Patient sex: F
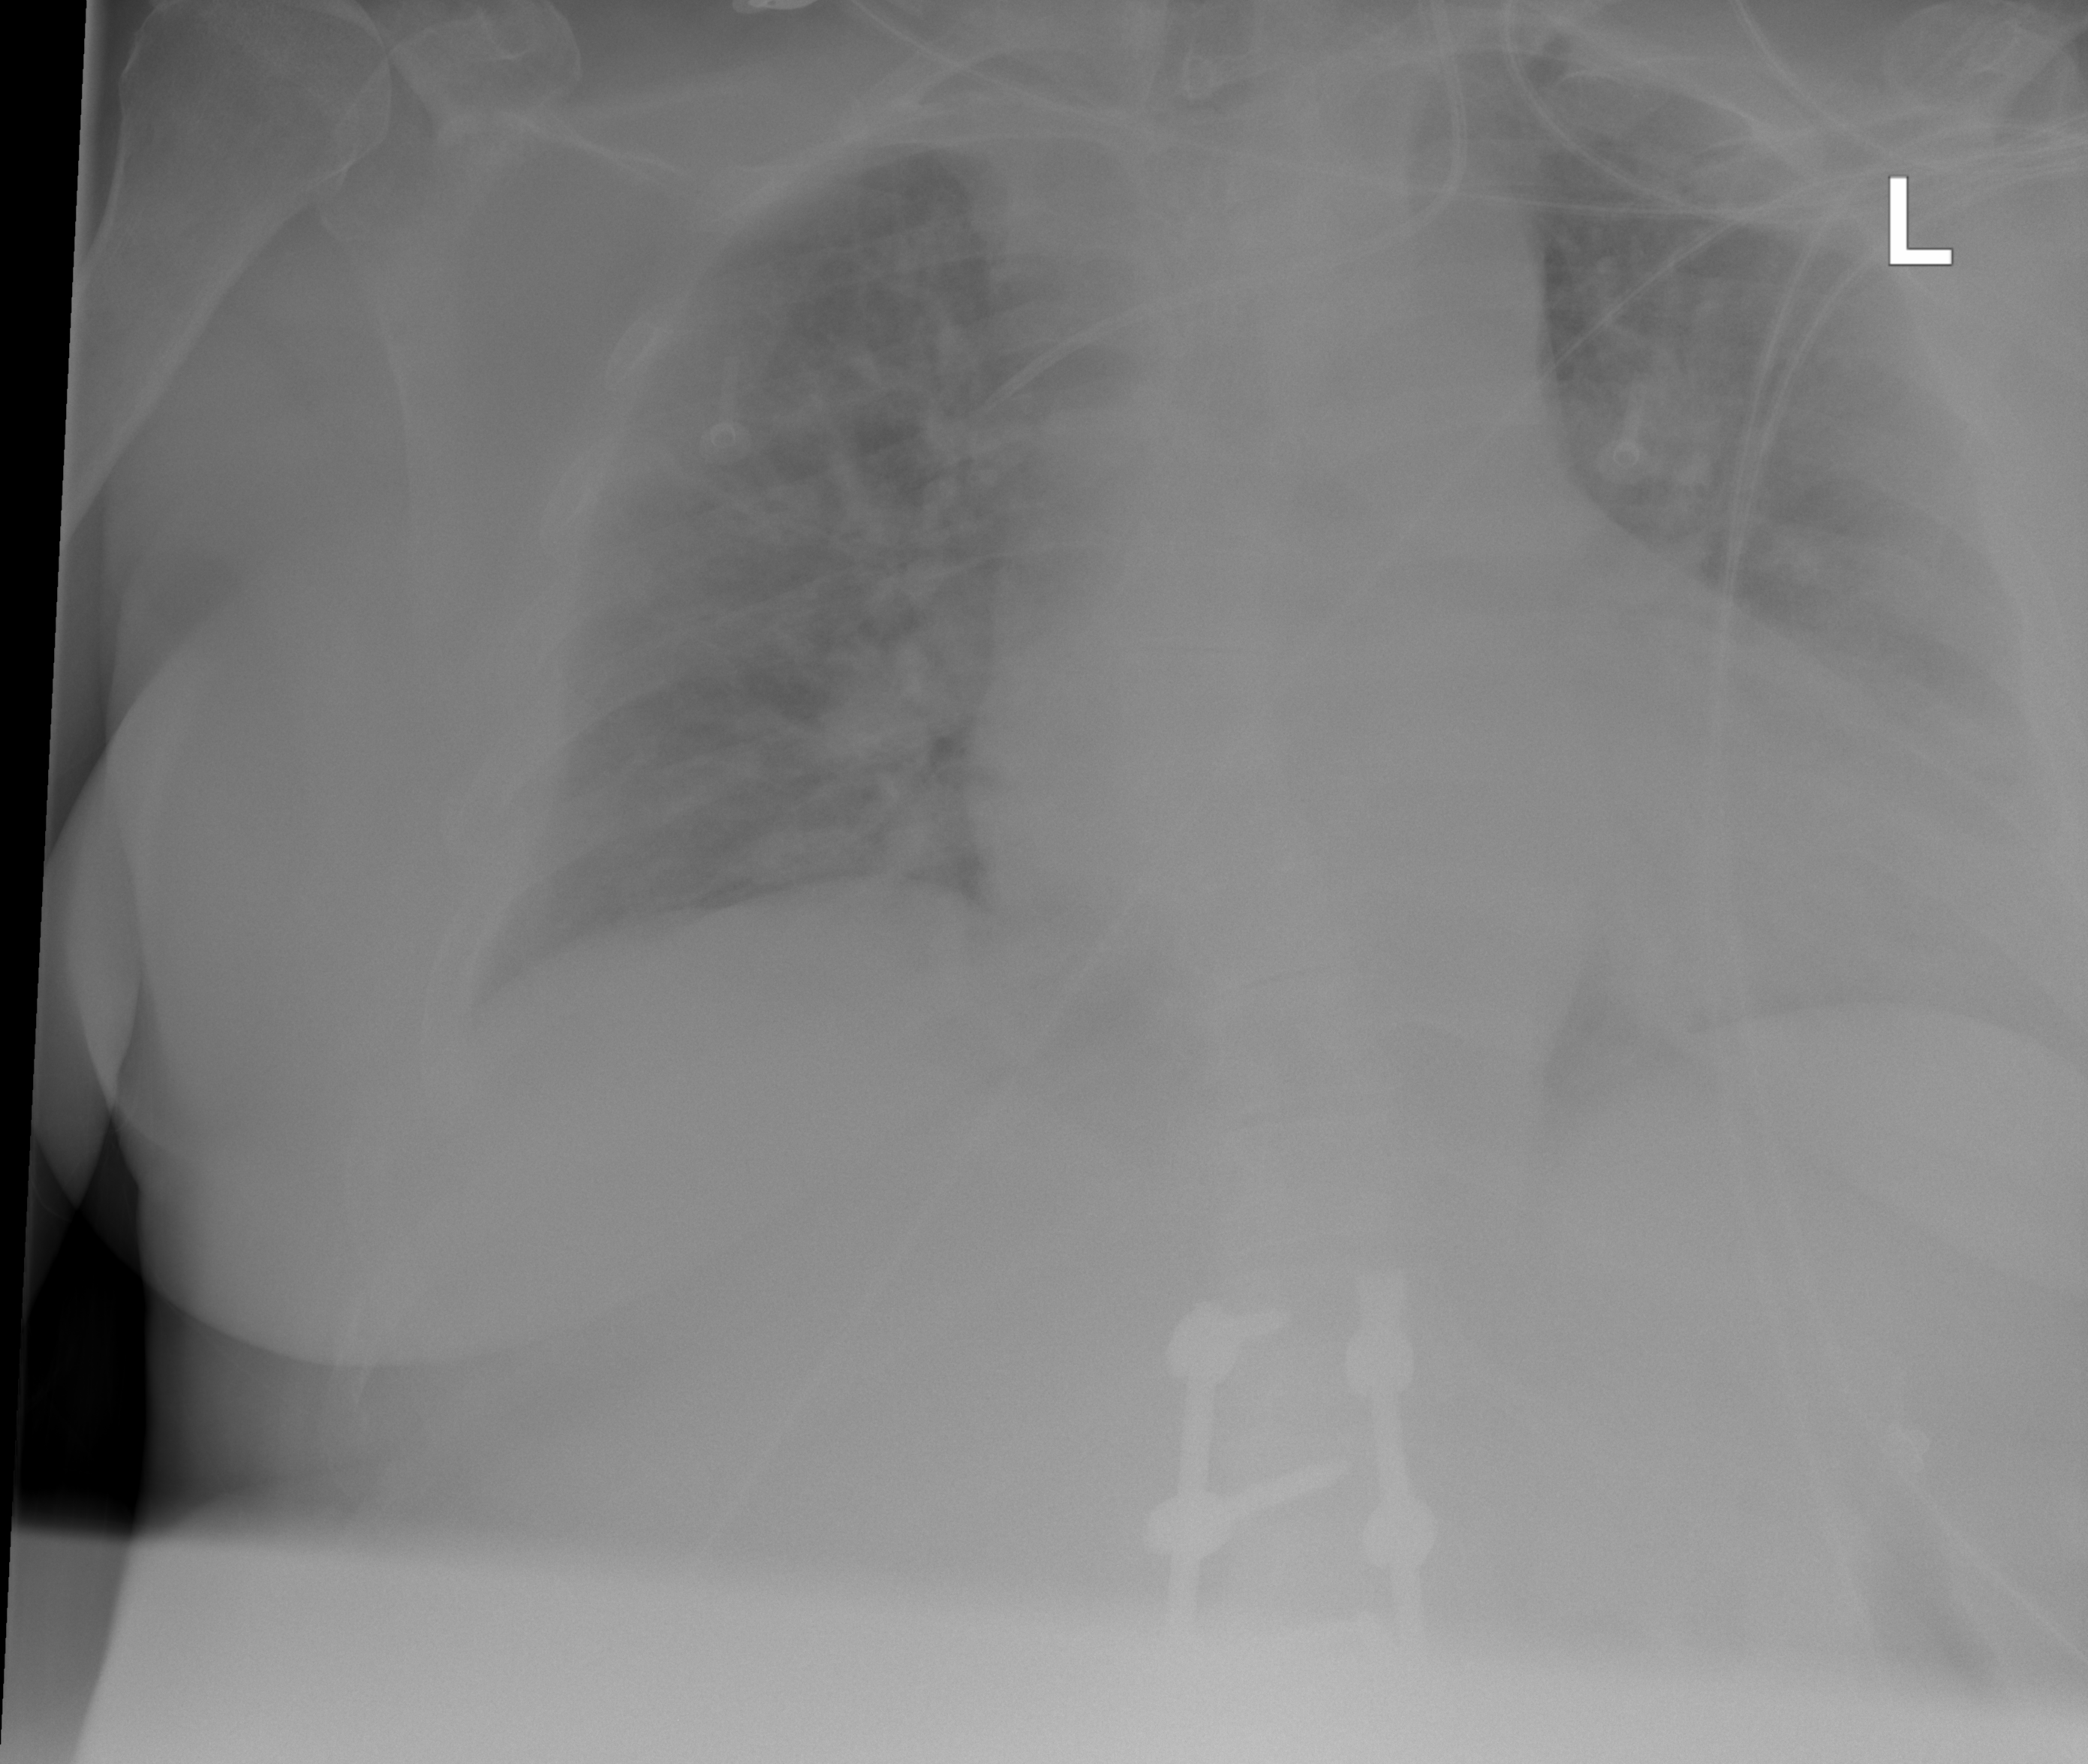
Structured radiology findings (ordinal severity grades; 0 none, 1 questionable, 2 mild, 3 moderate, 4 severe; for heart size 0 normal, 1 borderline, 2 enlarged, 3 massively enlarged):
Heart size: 2
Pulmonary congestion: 2
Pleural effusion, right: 0
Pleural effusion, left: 2
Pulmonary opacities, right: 2
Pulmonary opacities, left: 0
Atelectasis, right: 0
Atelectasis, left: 2